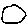
Label: circle